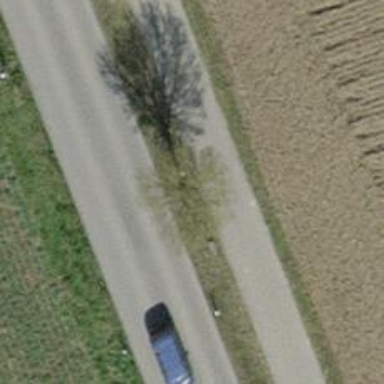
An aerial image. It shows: Avenue lined with broadleaved deciduous trees.